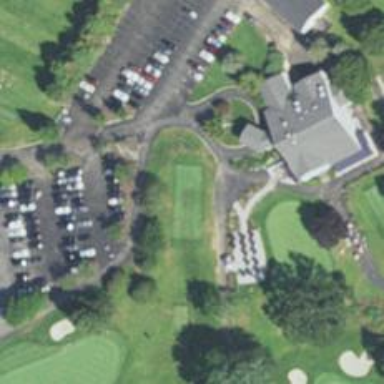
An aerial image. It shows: Golf tee.